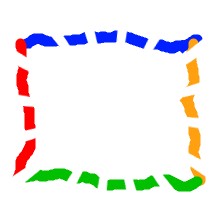
Shape: rectangle